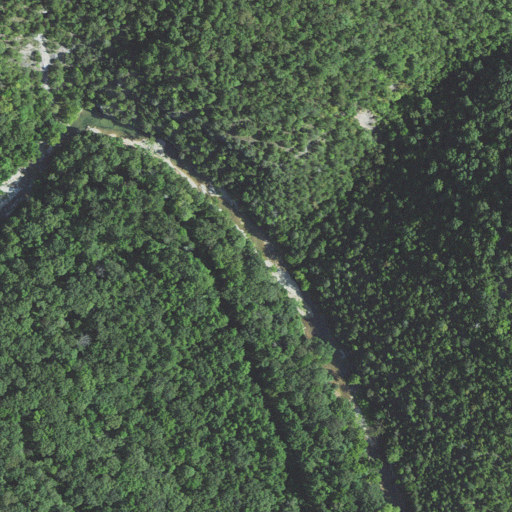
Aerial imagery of valley in Arkansas named Leader Hollow containing mixed forest, deciduous forest, open development, grassland, and evergreen forest